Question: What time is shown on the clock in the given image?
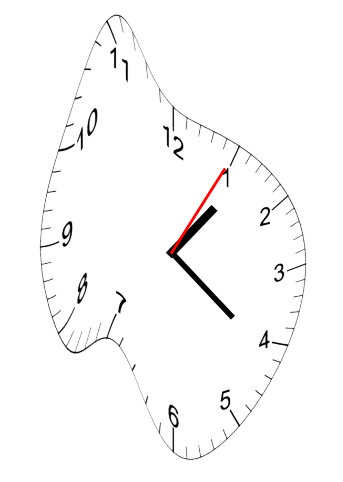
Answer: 01:21:05